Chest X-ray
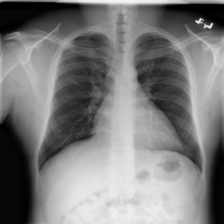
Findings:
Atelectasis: negative
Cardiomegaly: positive
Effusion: positive
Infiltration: negative
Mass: negative
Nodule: negative
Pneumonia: negative
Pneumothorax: negative
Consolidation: negative
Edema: negative
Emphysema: negative
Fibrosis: negative
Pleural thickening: negative
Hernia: negative